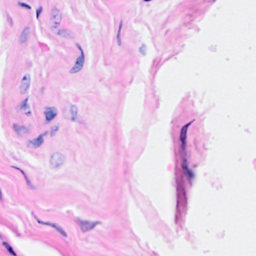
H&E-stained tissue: Breast